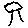
Label: tree